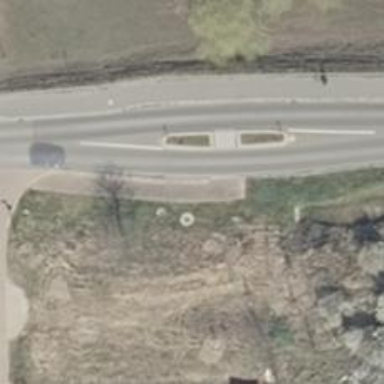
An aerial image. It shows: Footway along the road.